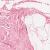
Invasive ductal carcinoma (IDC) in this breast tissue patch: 0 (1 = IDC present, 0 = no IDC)